Aerial crown-view tile of a tropical tree (Barro Colorado Island, Panama), acquired 20250616:
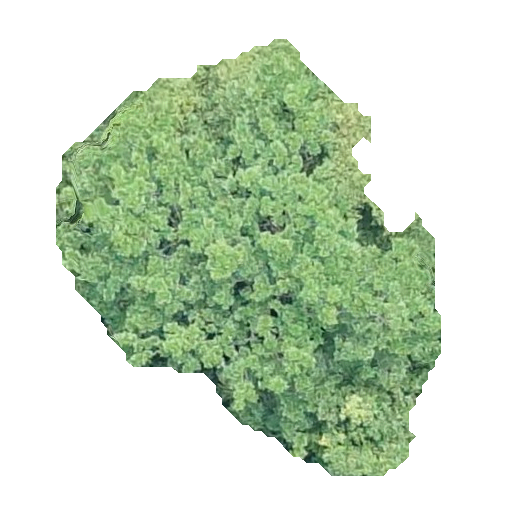
Species: Simarouba amara
GBIF accepted scientific name: Simarouba amara
Crown area: 158.215 m²